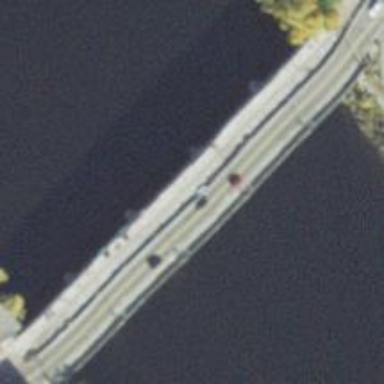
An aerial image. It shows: Man-made bridge.